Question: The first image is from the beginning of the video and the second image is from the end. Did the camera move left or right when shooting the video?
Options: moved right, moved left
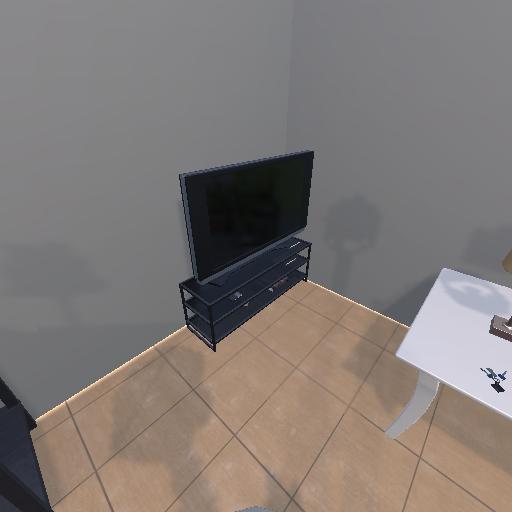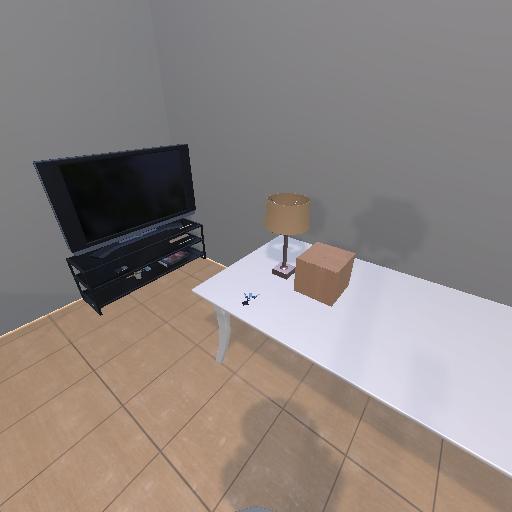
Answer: moved right